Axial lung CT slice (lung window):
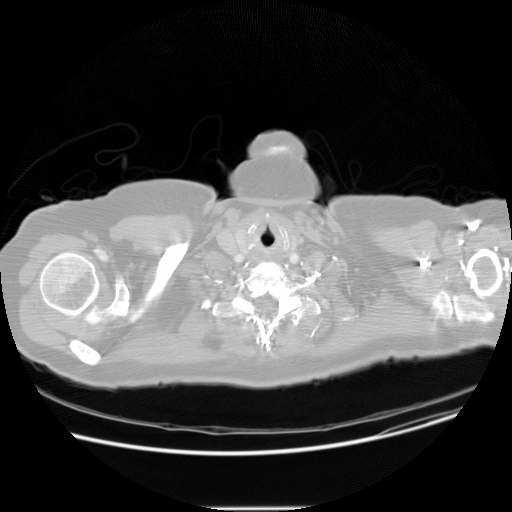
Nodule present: no